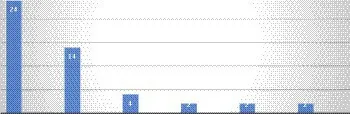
Antimicrobial agent used for the treatment of pulmonary actinomycosis.
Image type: chart (chart)